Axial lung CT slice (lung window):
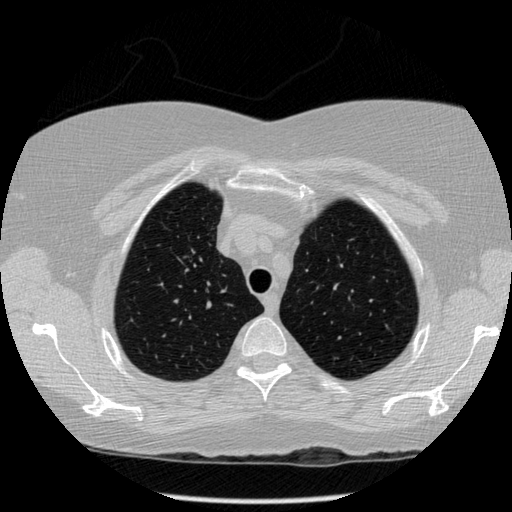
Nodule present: no